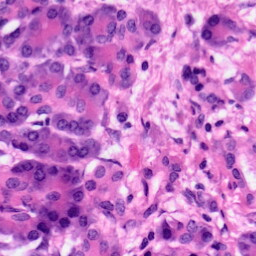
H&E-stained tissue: Pancreatic